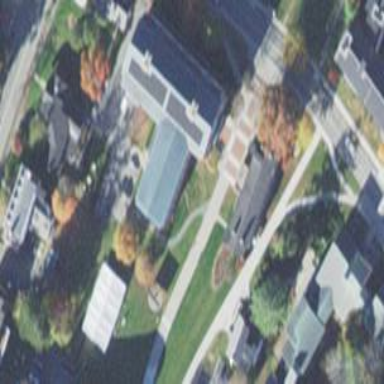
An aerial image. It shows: View of university building.